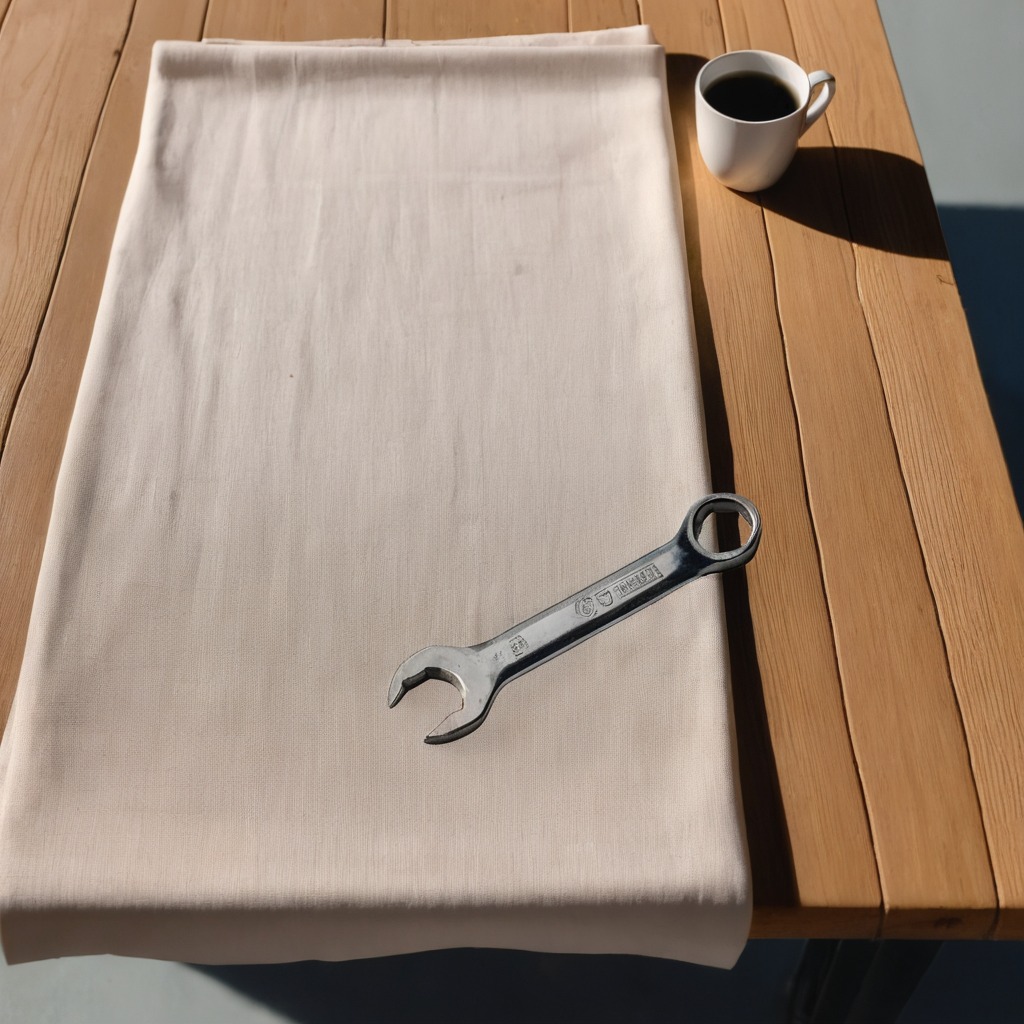
An wrench lying on a wooden table in an outdoor workshop during daytime bright natural light soft shadows worn but beneath the cloth.